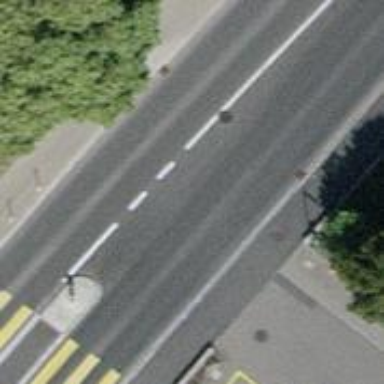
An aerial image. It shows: Secondary road with asphalt surface and designated cycle lane.